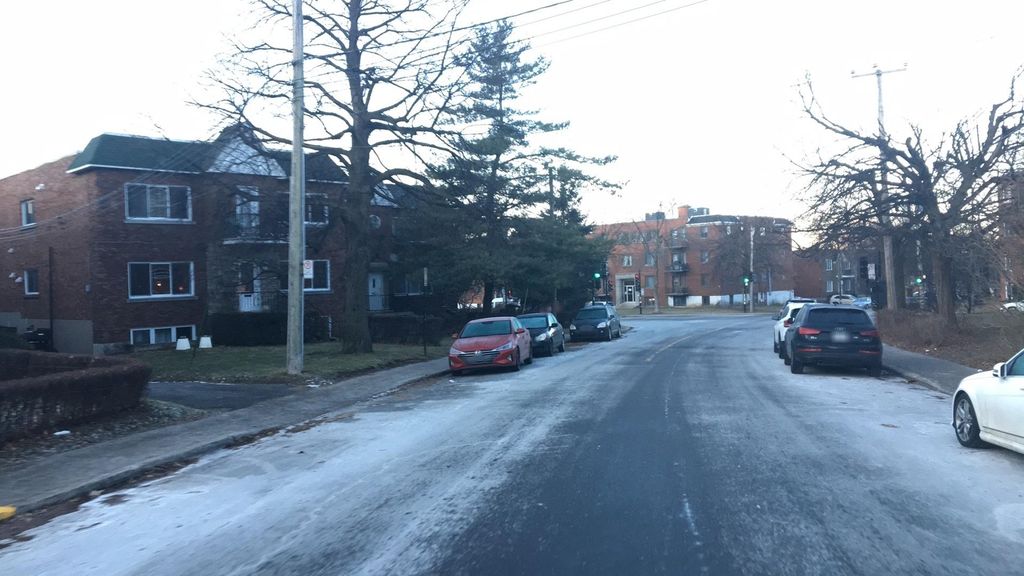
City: montreal